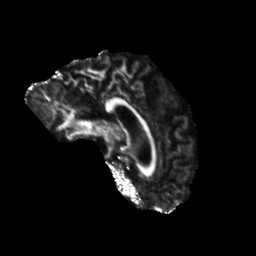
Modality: FA
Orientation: sagittal
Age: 52
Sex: male
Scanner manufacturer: siemens
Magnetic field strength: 3 T
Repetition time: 5.25 s
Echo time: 0.08 s